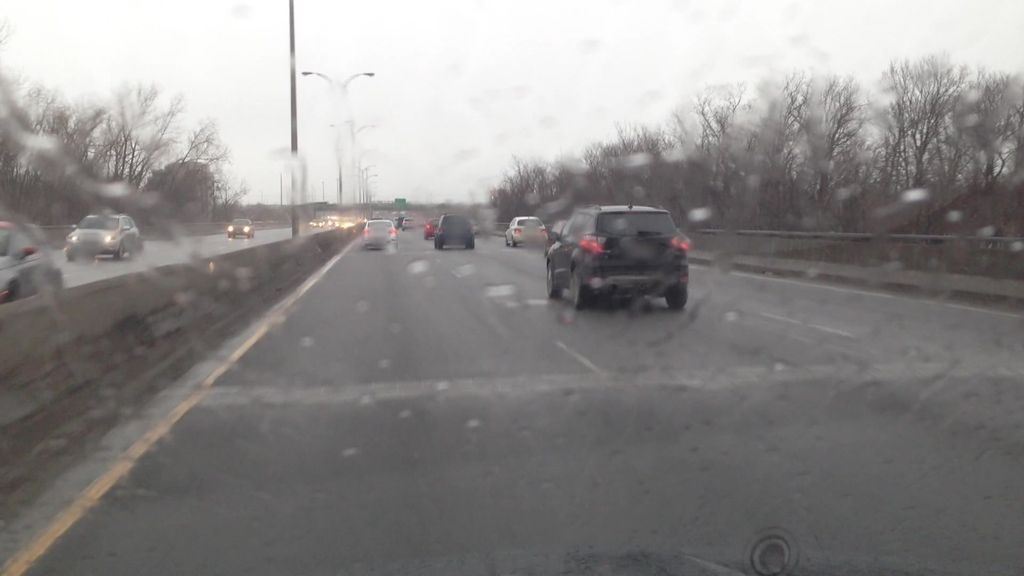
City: montreal